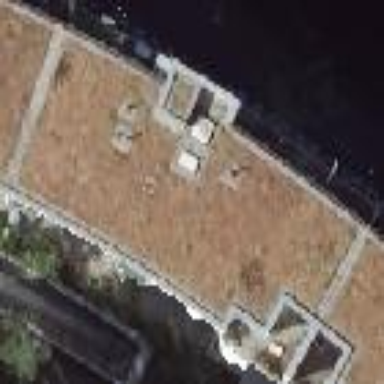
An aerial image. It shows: Residential building with flat roof.